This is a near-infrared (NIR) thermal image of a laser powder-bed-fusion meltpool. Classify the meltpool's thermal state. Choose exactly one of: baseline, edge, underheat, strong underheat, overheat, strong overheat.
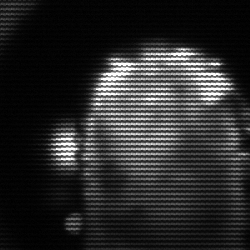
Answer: baseline